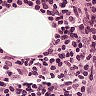
Metastatic tissue present: no